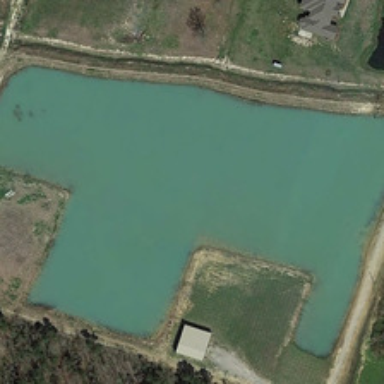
An irregular pond is surrounded by some green trees and meadows .